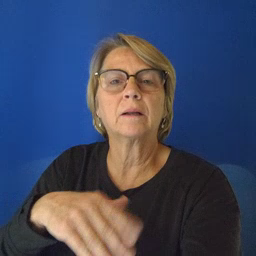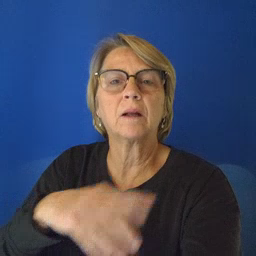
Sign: flag